Question: i am newbee in andriod,i am trying to print the 'selected checkbox' value in toast msg,but the problem is 'if condition' is not executed, but i give the condition 'pizza.isSelected()' to execute the if loop , My Expected output is 'selected item pizza price is 100',but i got 'selected item 0'

'''
My MainActivity.java is
package com.example.uicheckbox;
import android.os.Bundle;
import android.app.Activity;
import android.view.Menu;
import android.view.MenuItem;
import android.view.View;
import android.view.View.OnClickListener;
import android.widget.Button;
import android.widget.CheckBox;
import android.widget.Toast;
import android.support.v4.app.NavUtils;
public class MainActivity extends Activity {
public CheckBox pizza,coffee,burger;
public Button buttonsubmit;
@Override
public void onCreate(Bundle savedInstanceState) {
super.onCreate(savedInstanceState);
setContentView(R.layout.activity_main);
buttonClick();
}
public void buttonClick() {
pizza=(CheckBox)findViewById(R.id.checkBox1);
coffee=(CheckBox)findViewById(R.id.checkBox2);
burger=(CheckBox)findViewById(R.id.checkBox3);
buttonsubmit=(Button)findViewById(R.id.button1);
buttonsubmit.setOnClickListener(new OnClickListener() {
@Override
public void onClick(View v) {
StringBuilder builder=new StringBuilder();
builder.append("Selected Items");
int totalamount =0;
if(pizza.isSelected())
{
System.out.println("pizza");
totalamount+= 100;
builder.append("Pizza price is");
}
if(coffee.isSelected())
{
System.out.println("coffee");
totalamount+= 70;
builder.append("Cofee price is");
}
if(burger.isSelected())
{
System.out.println("burger");
totalamount+= 120;
builder.append("Burger price is");
}
builder.append(totalamount);
Toast.makeText(getApplicationContext(),builder.toString(), Toast.LENGTH_LONG).show();
}
});
}
}
'''
and my xml file for this activity is
'''
activity_main.xml
<RelativeLayout xmlns:android="http://schemas.android.com/apk/res/android"
xmlns:tools="http://schemas.android.com/tools"
android:layout_width="match_parent"
android:layout_height="match_parent" >
<CheckBox
android:id="@+id/checkBox1"
android:layout_width="wrap_content"
android:layout_height="wrap_content"
android:layout_centerHorizontal="true"
android:text="@string/menu1" />
<CheckBox
android:id="@+id/checkBox2"
android:layout_width="wrap_content"
android:layout_height="wrap_content"
android:layout_alignLeft="@+id/checkBox1"
android:layout_below="@+id/checkBox1"
android:layout_marginTop="52dp"
android:text="@string/menu2" />
<CheckBox
android:id="@+id/checkBox3"
android:layout_width="wrap_content"
android:layout_height="wrap_content"
android:layout_alignLeft="@+id/checkBox2"
android:layout_below="@+id/checkBox2"
android:layout_marginTop="42dp"
android:text="@string/menu3" />
<Button
android:id="@+id/button1"
android:layout_width="wrap_content"
android:layout_height="wrap_content"
android:layout_alignParentBottom="true"
android:layout_marginBottom="87dp"
android:layout_toLeftOf="@+id/checkBox3"
android:text="@string/order" />
</RelativeLayout>
'''
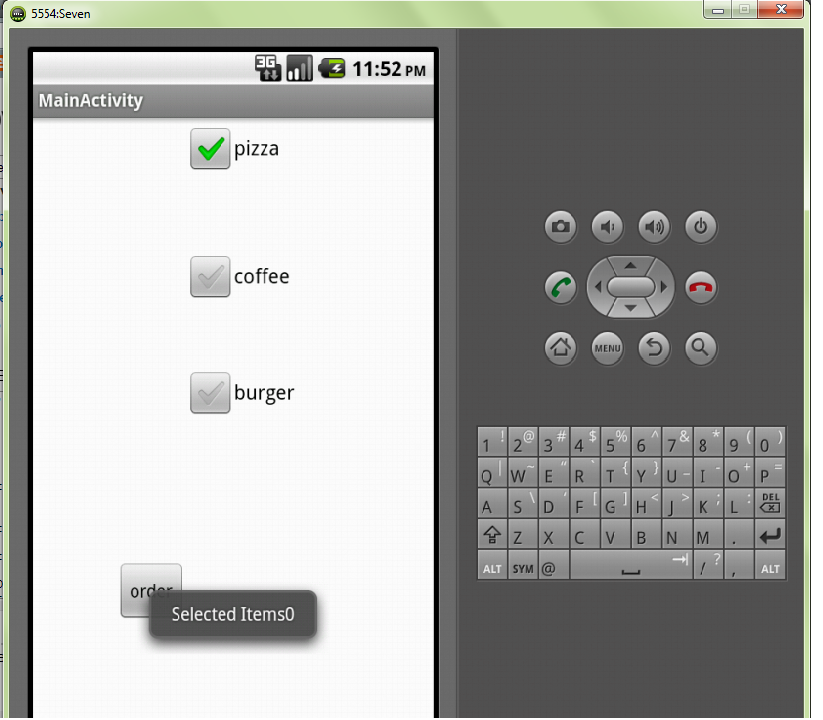
Answer: Use
'''
if (pizza.isChecked()) {
// ...
}
'''